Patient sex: F
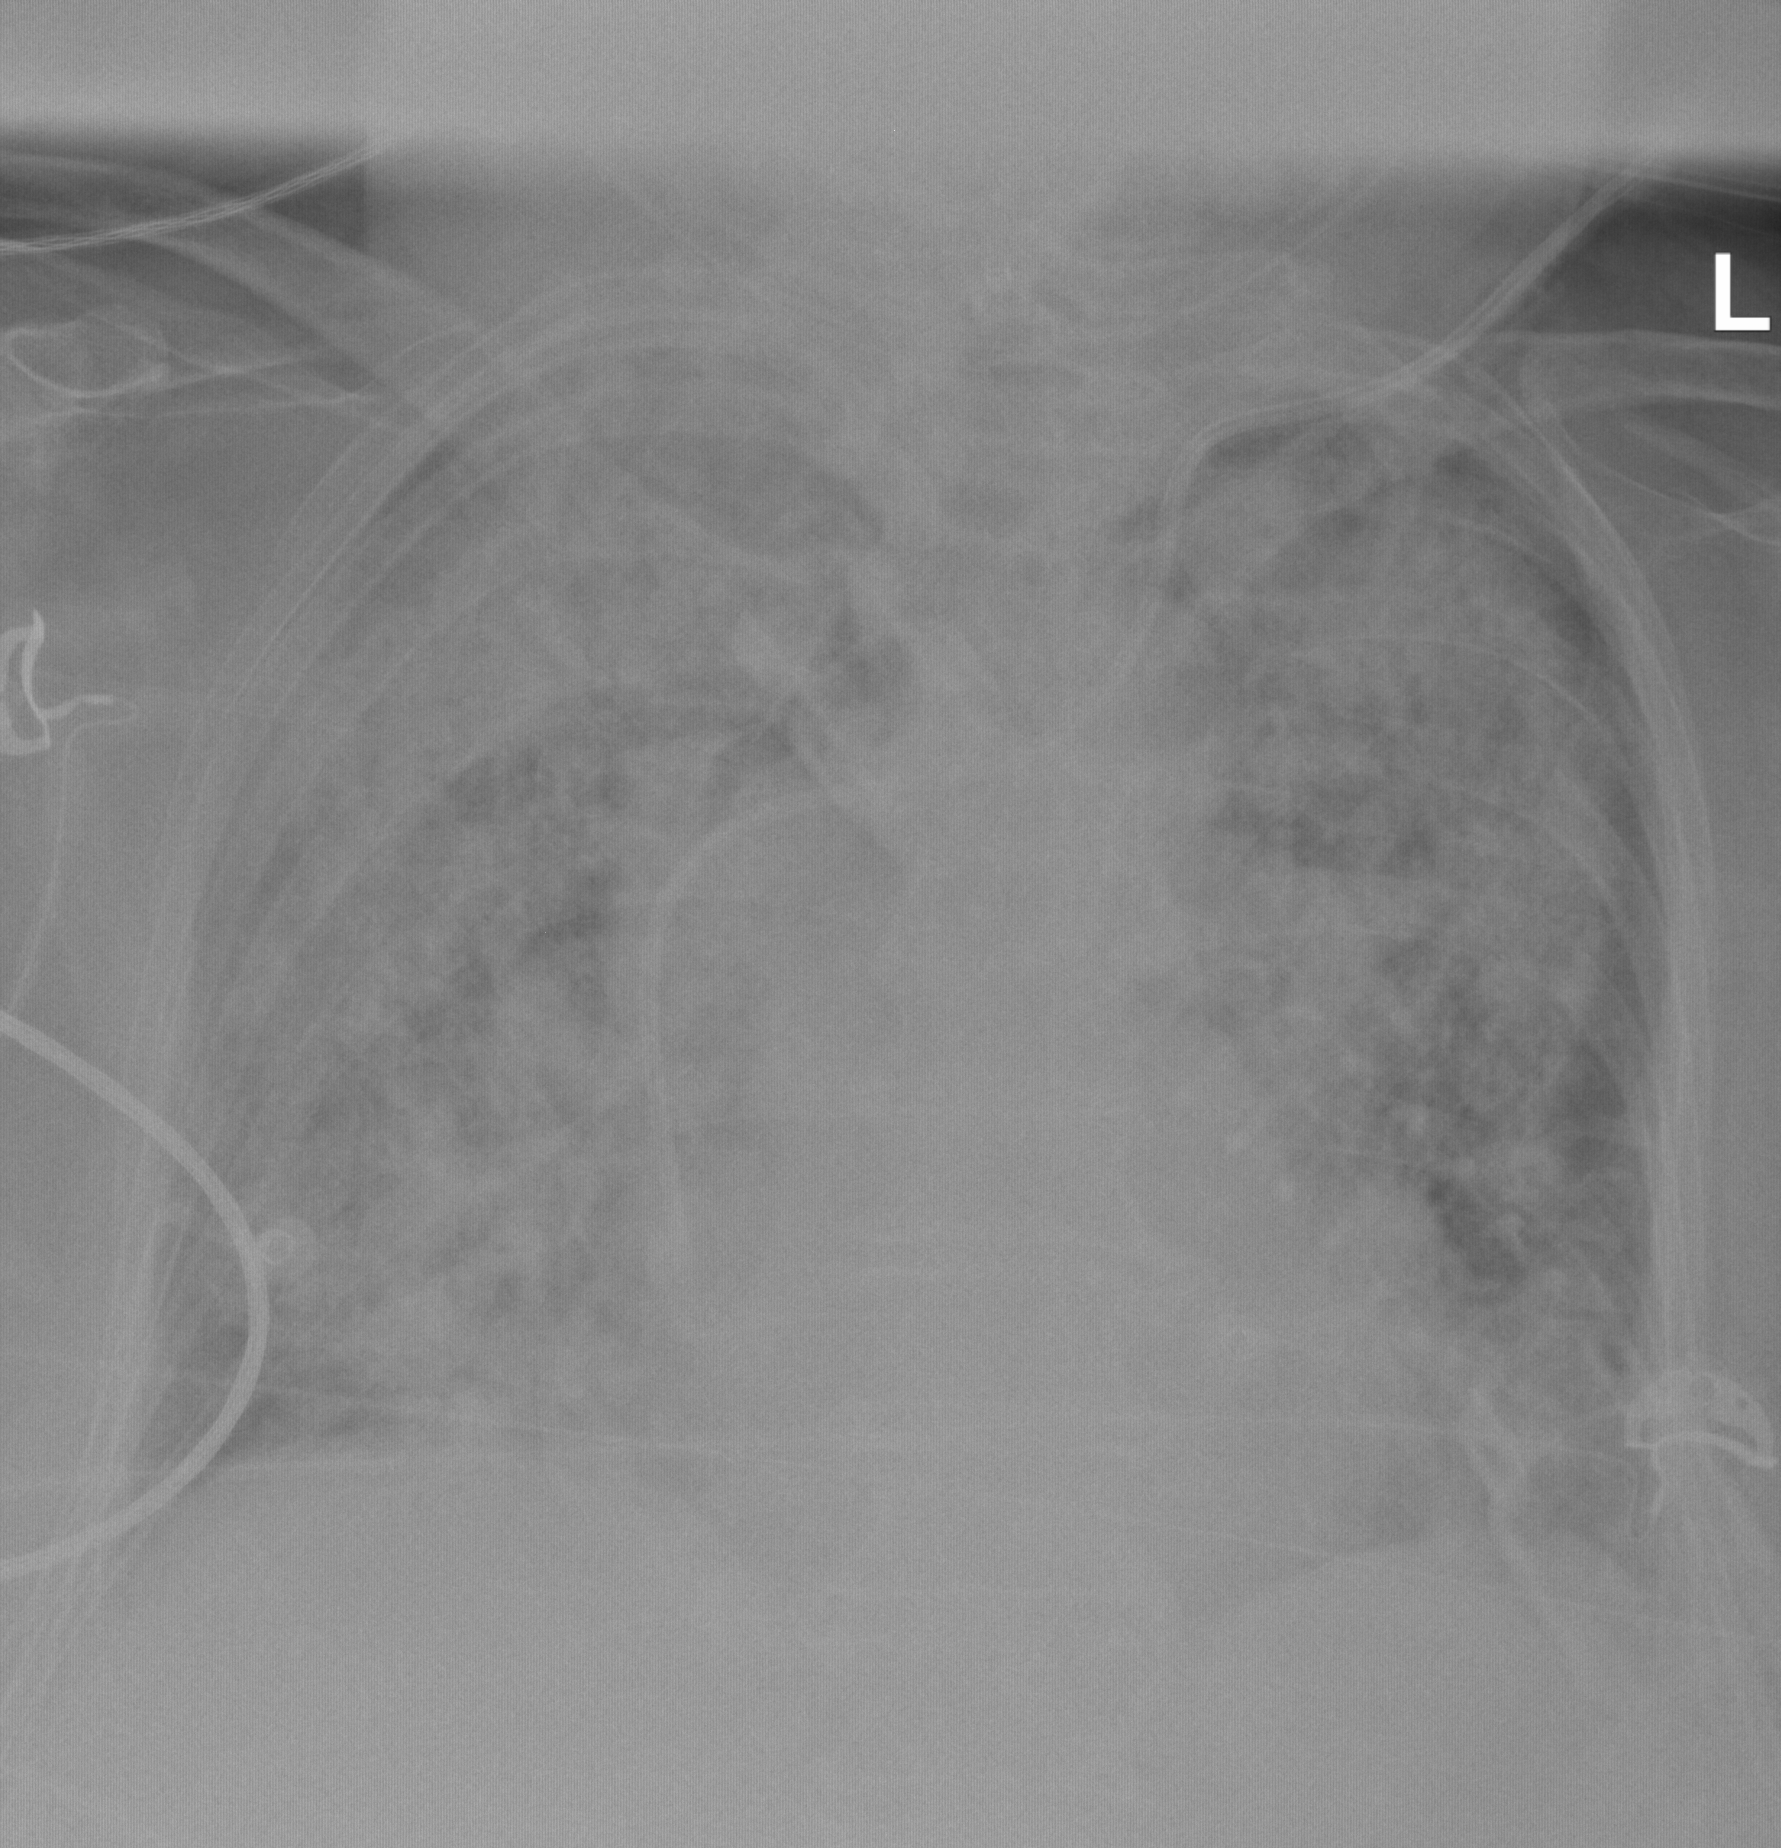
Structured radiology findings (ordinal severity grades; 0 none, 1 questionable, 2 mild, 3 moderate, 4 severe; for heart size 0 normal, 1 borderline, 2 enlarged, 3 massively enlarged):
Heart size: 1
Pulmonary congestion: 0
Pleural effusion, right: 0
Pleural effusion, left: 0
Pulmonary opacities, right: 4
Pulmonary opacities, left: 4
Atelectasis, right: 2
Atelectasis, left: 2